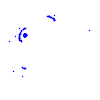
Particle: pion